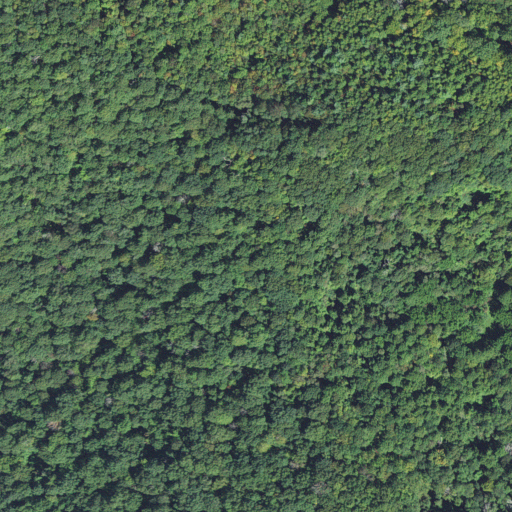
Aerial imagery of ridge(s) in North Carolina named Robinson Rough containing deciduous forest and mixed forest